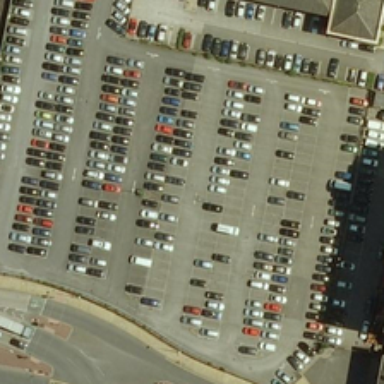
Four rows of cars are on the wide road .